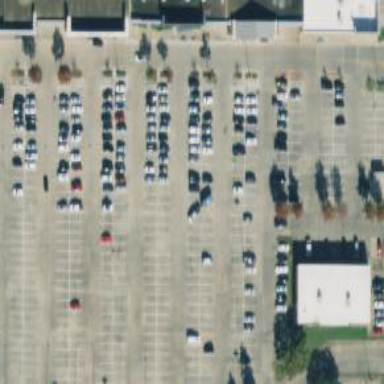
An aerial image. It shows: Parking space is available.